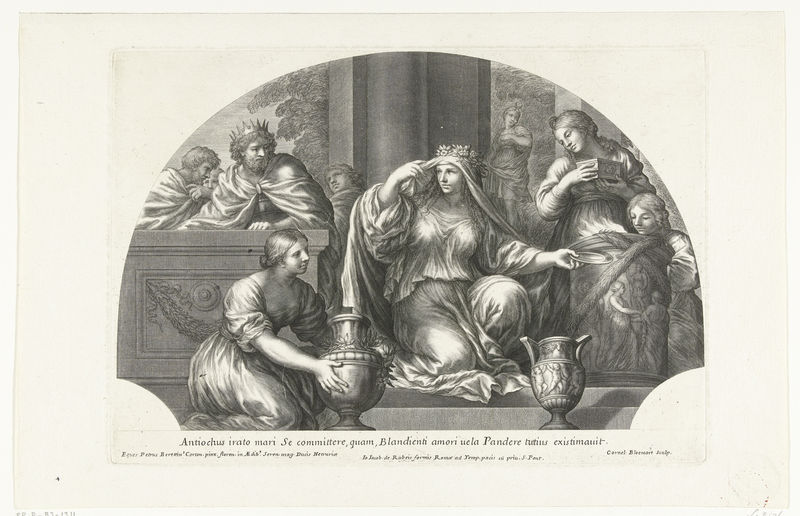
Titel: Antiochus verliefd op Stratonica
Künstler: Cornelis (II) Bloemaert
Standort: Amsterdam
Institution: Rijksmuseum
Schlagwörter: femme, fleurs, couronne, fleur, robe, vase, brune, gens, personnes, image, grise, courronne, picturesque